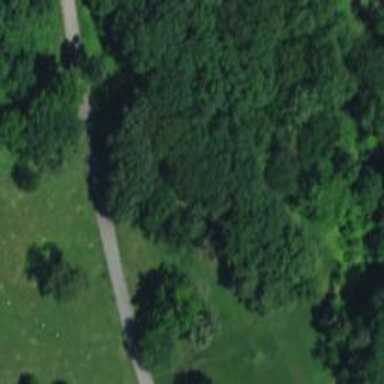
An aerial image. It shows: Disc golf hole.